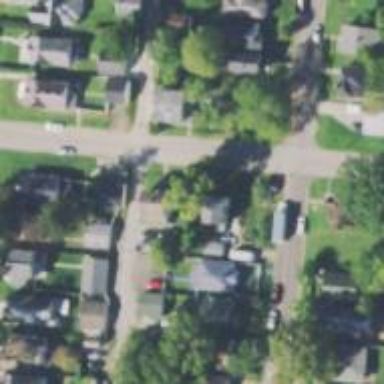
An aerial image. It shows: Alleyway designated as service road.